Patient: sex F, age 56
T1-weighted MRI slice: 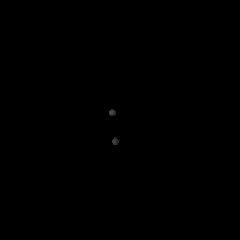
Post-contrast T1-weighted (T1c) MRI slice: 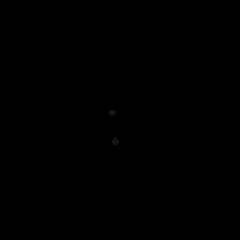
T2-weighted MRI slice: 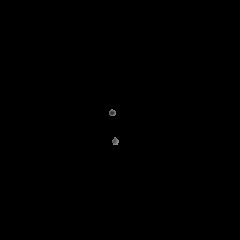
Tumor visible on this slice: no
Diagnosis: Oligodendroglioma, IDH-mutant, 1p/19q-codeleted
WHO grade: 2